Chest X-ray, PA view. Patient: 33 years old, sex M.
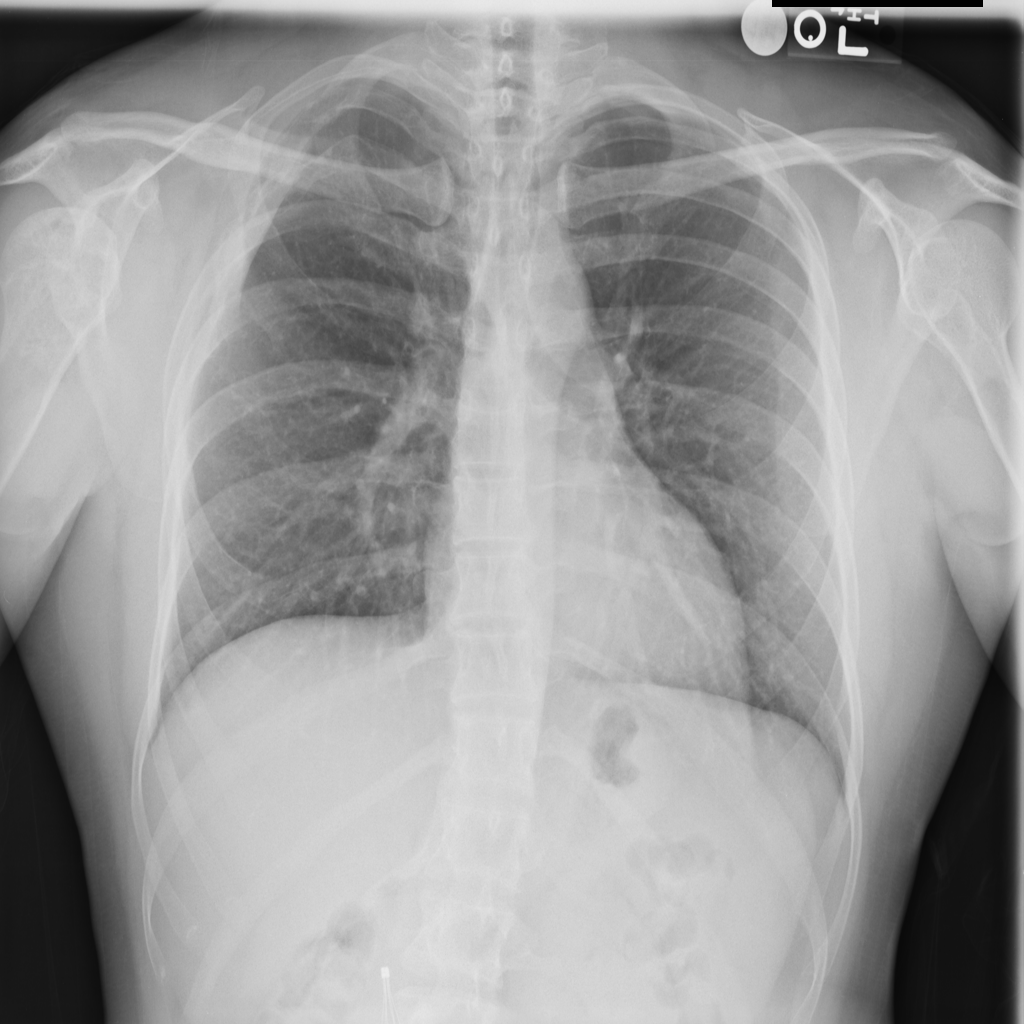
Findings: No Finding